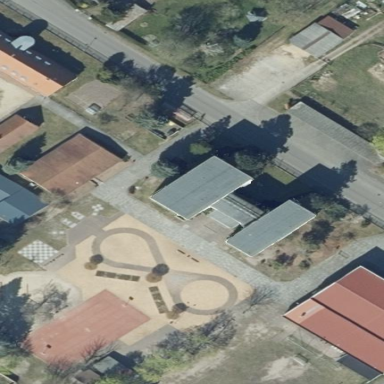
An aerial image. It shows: School building.